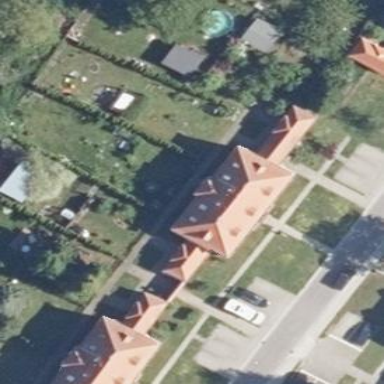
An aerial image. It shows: Residential building with red hipped roof.